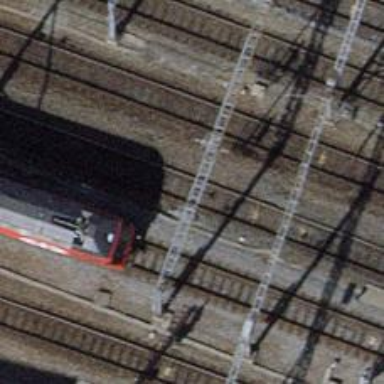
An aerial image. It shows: Railway signal.